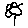
Label: flower